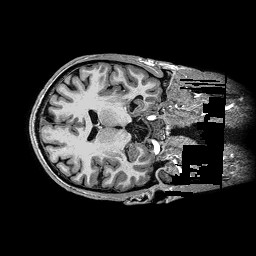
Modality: T1w
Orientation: axial
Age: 35